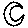
Label: moon